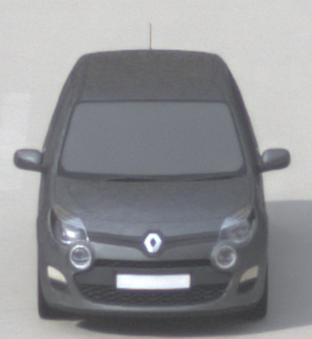
Make: Renault
Model: Twingo 1.2 LEV 16V 75
Detailed model: Twingo (II)
Model produced from: 2012/01
Model produced until: 2014/07
Doors: 3
Color: gray
Road condition: dry road
Daytime: morning or afternoon
Contrast: low contrast